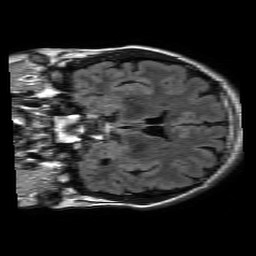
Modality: FLAIR
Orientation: coronal
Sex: male
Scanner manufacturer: philips
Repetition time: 11 s
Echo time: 0.125 s